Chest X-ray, PA view. Patient: 28 years old, sex M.
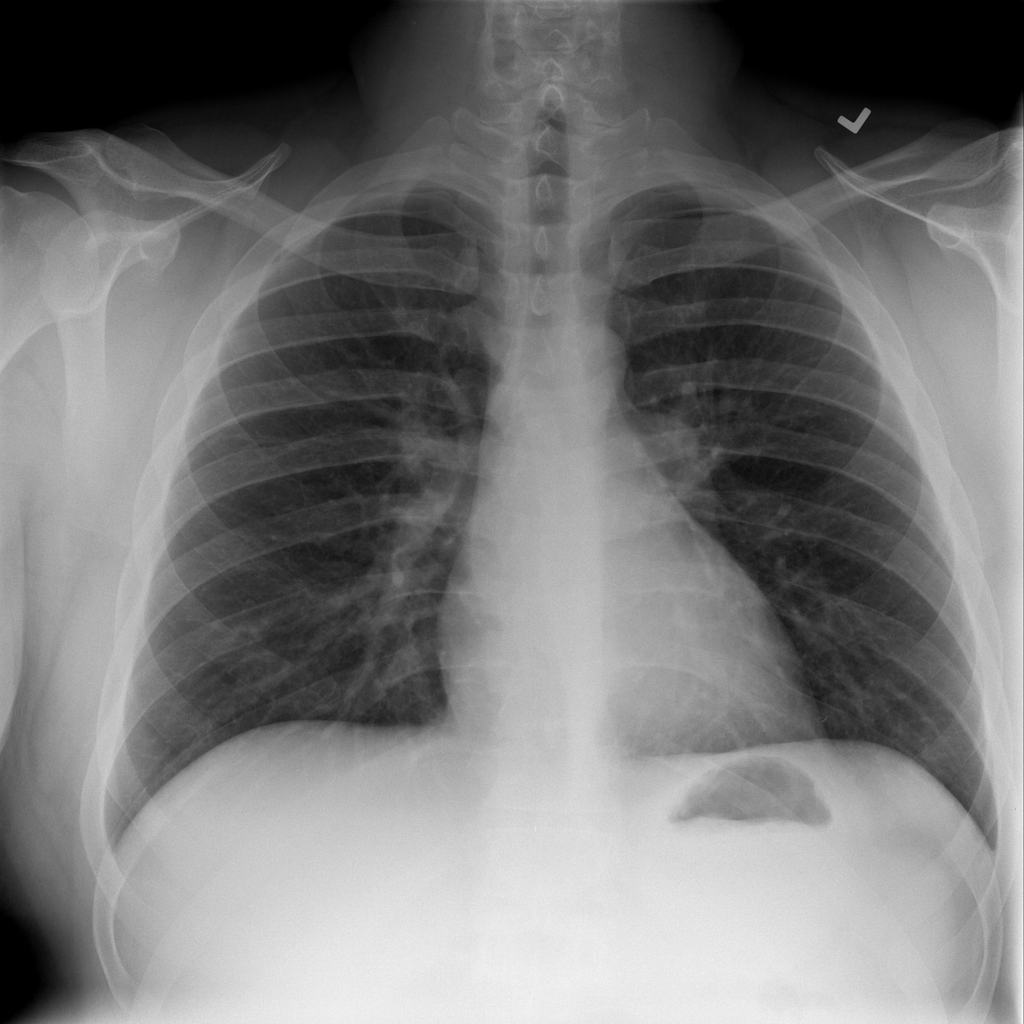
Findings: No Finding